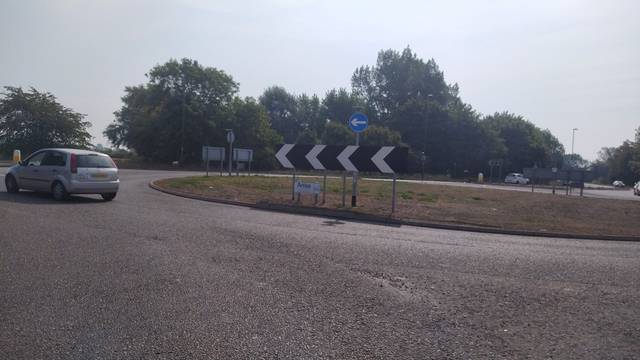
Region: United Kingdom
Coordinates: 50.825, -0.7343